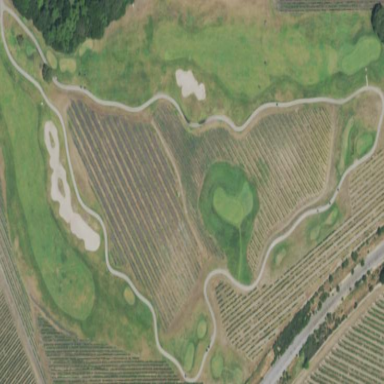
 featuring footway path along with golf path."